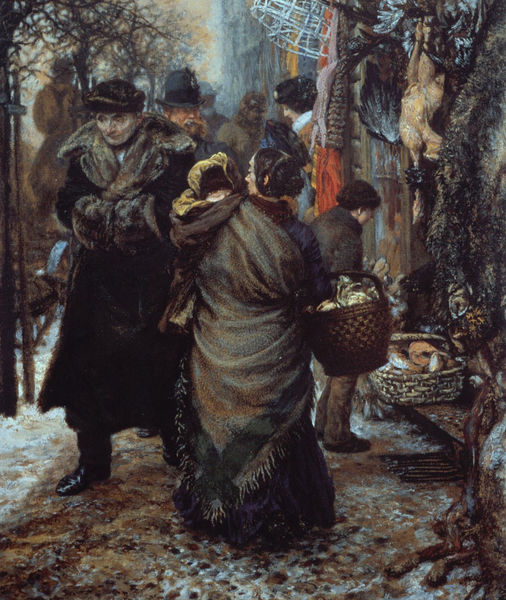
Titel: Wintermarkt
Künstler: Adolph Menzel
Standort: Berlin
Institution: Stadtmuseum
Schlagwörter: baum, blau, dunkel, gemälde, mann, umhang, vogel, weiß, bäume, frauen, gelb, impressionismus, menschen, ocker, stadt, äste, braun, frankreich, frau, fussgänger, grau, handschuhe, hell, hut, hüte, kleid, kleider, männer, orange, paris, rücken, schwarz, strasse, szene, tisch, eis, haus, hund, rot, schal, schnee, tier, tiere, tuch, weg, beige, malerei, rock, zylinder, alt, bart, mütze, arm, pelz, tot, tragen, bild, öl, ast, erde, kalt, zweige, gehen, gitter, fransen, mantel, realismus, reich, stoff, decke, kind, england, alltag, genre, handel, hase, kohl, fell, gasse, genremalerei, geschäft, man, schuhe, körbe, laufen, russland, mauer, allee, kahl, winter, baby, enten, laden, markt, bank, figuren, wild, essen, korb, brot, menzel, stufe, junge, fleisch, haarknoten, schild, berlin, schlachter, schwein, verkäufer, geflecht, kälte, polizist, straßenszene, mäntel, volk, einkaufen, stand, einkauf, stiefel, schritt, schuh, jagd, kleinkind, geflügel, truthahn, pelzkragen, muff, pelzmantel, felle, reh, leder, begegnung, bettler, kaufen, pelzmütze, huhn, käfig, frieren, armut, pute, gemölde, netz, reuse, fische, gockel, brote, ware, stadtbild, schwrz, stände, lebensmittel, mark, waren, kadaver, abfluss, kescher, tuere, mönner, pelze, hähnchen, tierhäute, tierhaut, alltagsszenerie, flüchtiger ausschnitt, kálte, truebner, strassee, weg allee